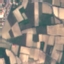
Land use / land cover class: PermanentCrop